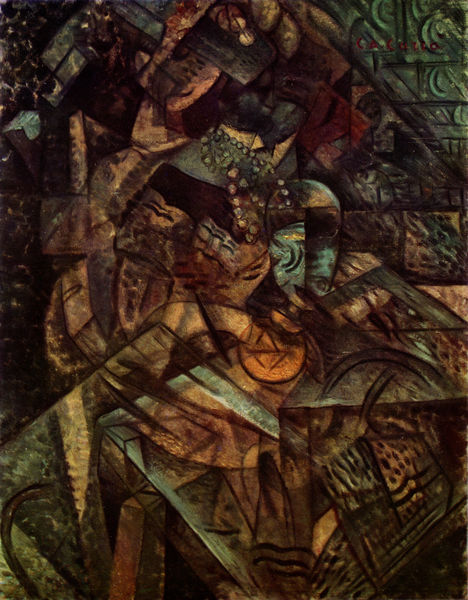
Titel: La donna e l'assenzio
Künstler: Carlo Carrà
Standort: Milano
Institution: (Privatsammlung)
Schlagwörter: blau, dunkel, flügel, kopf, körper, vogel, dreieck, frauen, gelb, grün, kubismus, kubistisch, menschen, ocker, bewegung, braun, fenster, frau, hell, holz, hut, orange, schwarz, stuhl, stühle, tisch, rot, beige, expressionismus, tanz, lokal, gesicht, mensch, portrait, öl, figur, gold, perle, perlen, kreis, hellblau, ornage, divisionismus, moderne, abstrakt, farben, fläche, flächen, kette, modern, formen, linien, figuren, perlenkette, collage, punkte, eckig, linie, form, ketten, dynamik, klassische moderne, kreise, ornamental, ecken, picasso, wesen, struktur, zentrum, kuben, kaffeetasse, kubisch, kachelofen, avantgarde, facetten, kristallin, splitter, gebrochen, braque, italiener, leger, aufsplitterung, brac, brack, kubstisch, vogeö